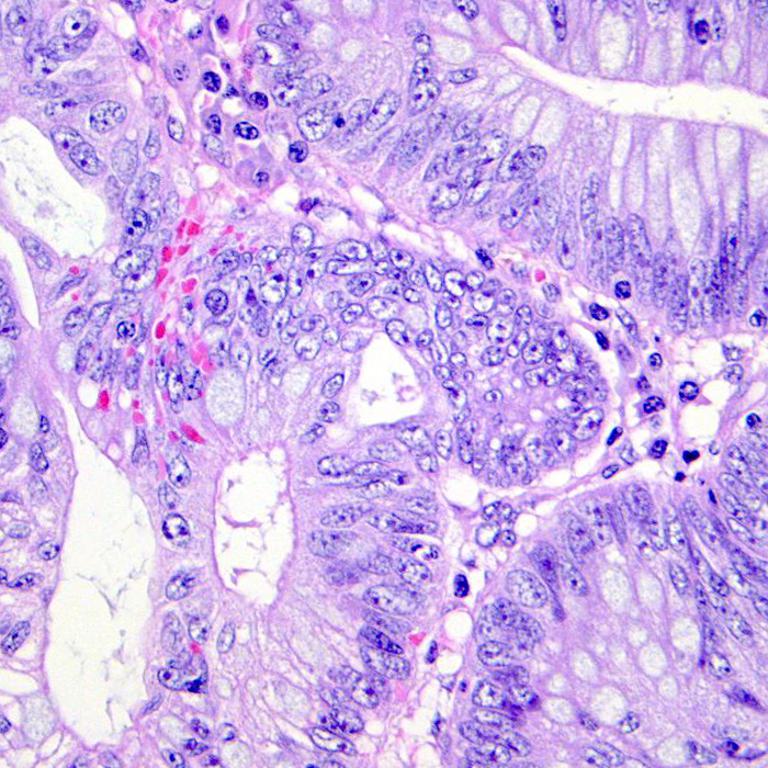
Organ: colon
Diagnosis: adenocarcinomas